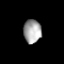
Tissue: lung
Cell type: Others
Senescence score: 0.1985
Nuclear area (px): 409
Mean DAPI intensity: 165.68